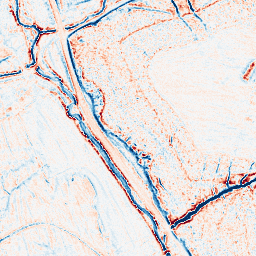
Category: edge_preserving
Decomposition family: anisotropic_diffusion
Decomposition parameters: iterations: 10
kappa: 10
gamma: 0.15
Upsampling method: bicubic
Upsampling parameters: scale: 2
Upsampling scale: 2